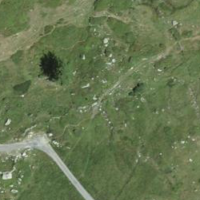
EUNIS habitat code: 26
Species observed at this site:
Bartsia alpina